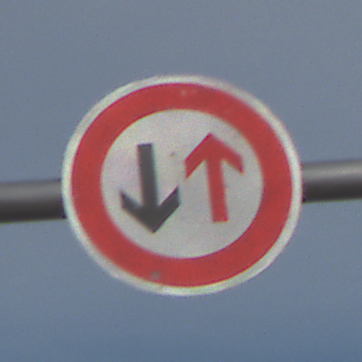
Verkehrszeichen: VorrangDesGegenverkehrs
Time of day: MorningAfternoon
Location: Outdoor (Nature)
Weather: PartlyCloudy
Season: NotSpecified
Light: Natural